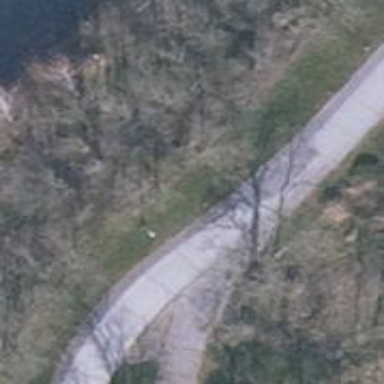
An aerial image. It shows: Service road with surface made of concrete plates.